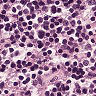
Metastatic tissue present: no